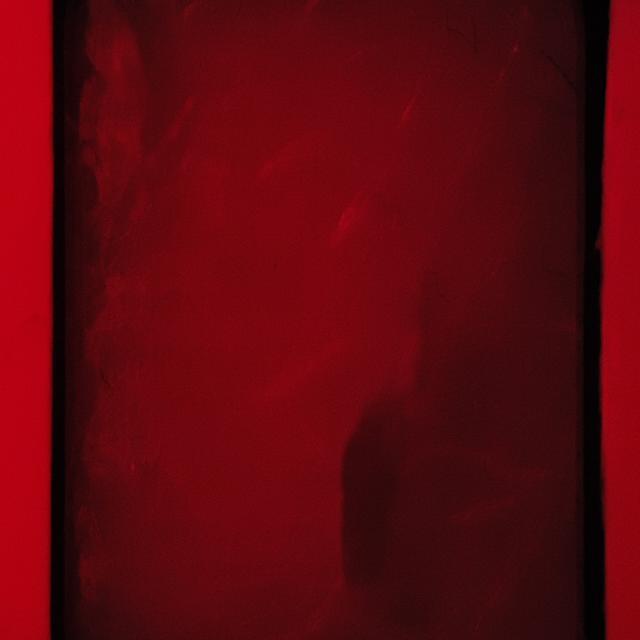
Canine fungal skin infection — characterized by alopecia, scaling, crusting, and circular lesions. Common agents include Malassezia and Candida species.